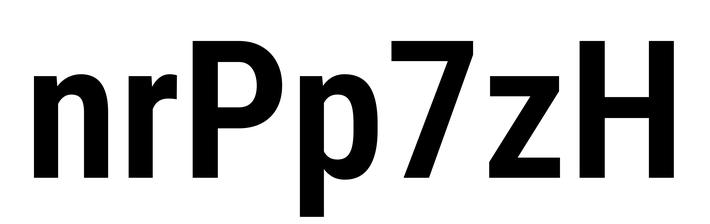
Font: Roboto_Condensed_SemiBold